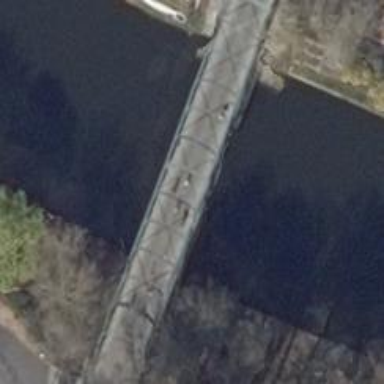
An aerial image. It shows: There is bridge in the image.